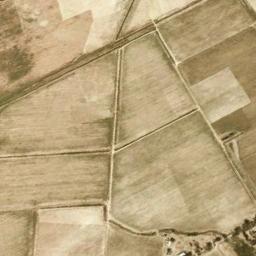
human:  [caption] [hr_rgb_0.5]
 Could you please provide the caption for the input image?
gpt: Several rectangular farmlands of different sizes are on the ground and some paths go through the farmlands .

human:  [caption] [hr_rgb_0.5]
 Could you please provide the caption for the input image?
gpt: There are rectangular farmlands of varying sizes .

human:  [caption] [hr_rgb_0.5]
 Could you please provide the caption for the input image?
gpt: Several pieces of rectangular farmland of various sizes .

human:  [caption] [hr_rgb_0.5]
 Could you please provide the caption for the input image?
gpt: There are some bare rectangular farmland .

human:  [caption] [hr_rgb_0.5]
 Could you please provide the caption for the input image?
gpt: There are some yellow rectangular farmlands .